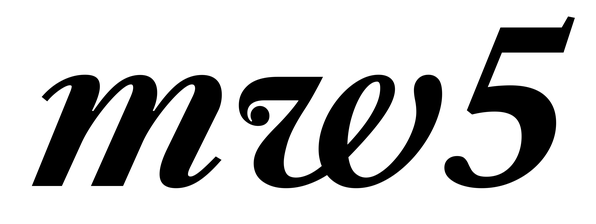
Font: LibreCaslonText-Italic_Bold_Italic